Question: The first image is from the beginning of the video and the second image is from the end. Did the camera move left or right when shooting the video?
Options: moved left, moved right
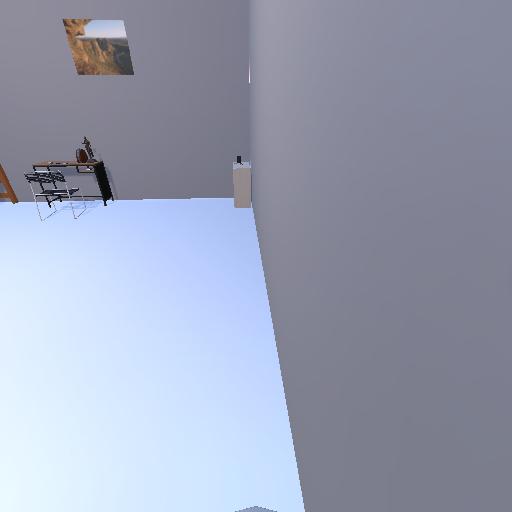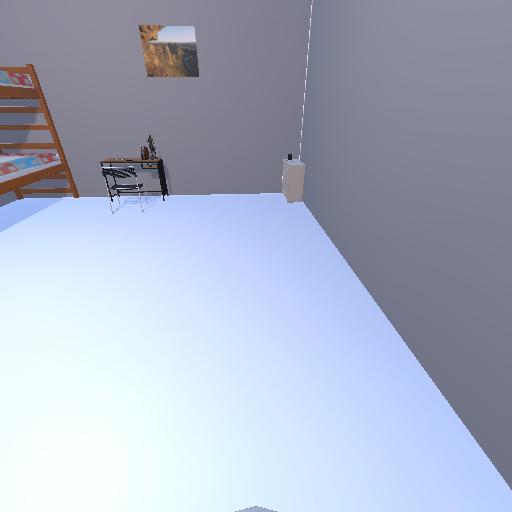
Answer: moved left